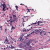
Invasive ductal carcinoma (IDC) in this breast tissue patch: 1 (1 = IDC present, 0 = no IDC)